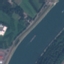
Label: River